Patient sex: F
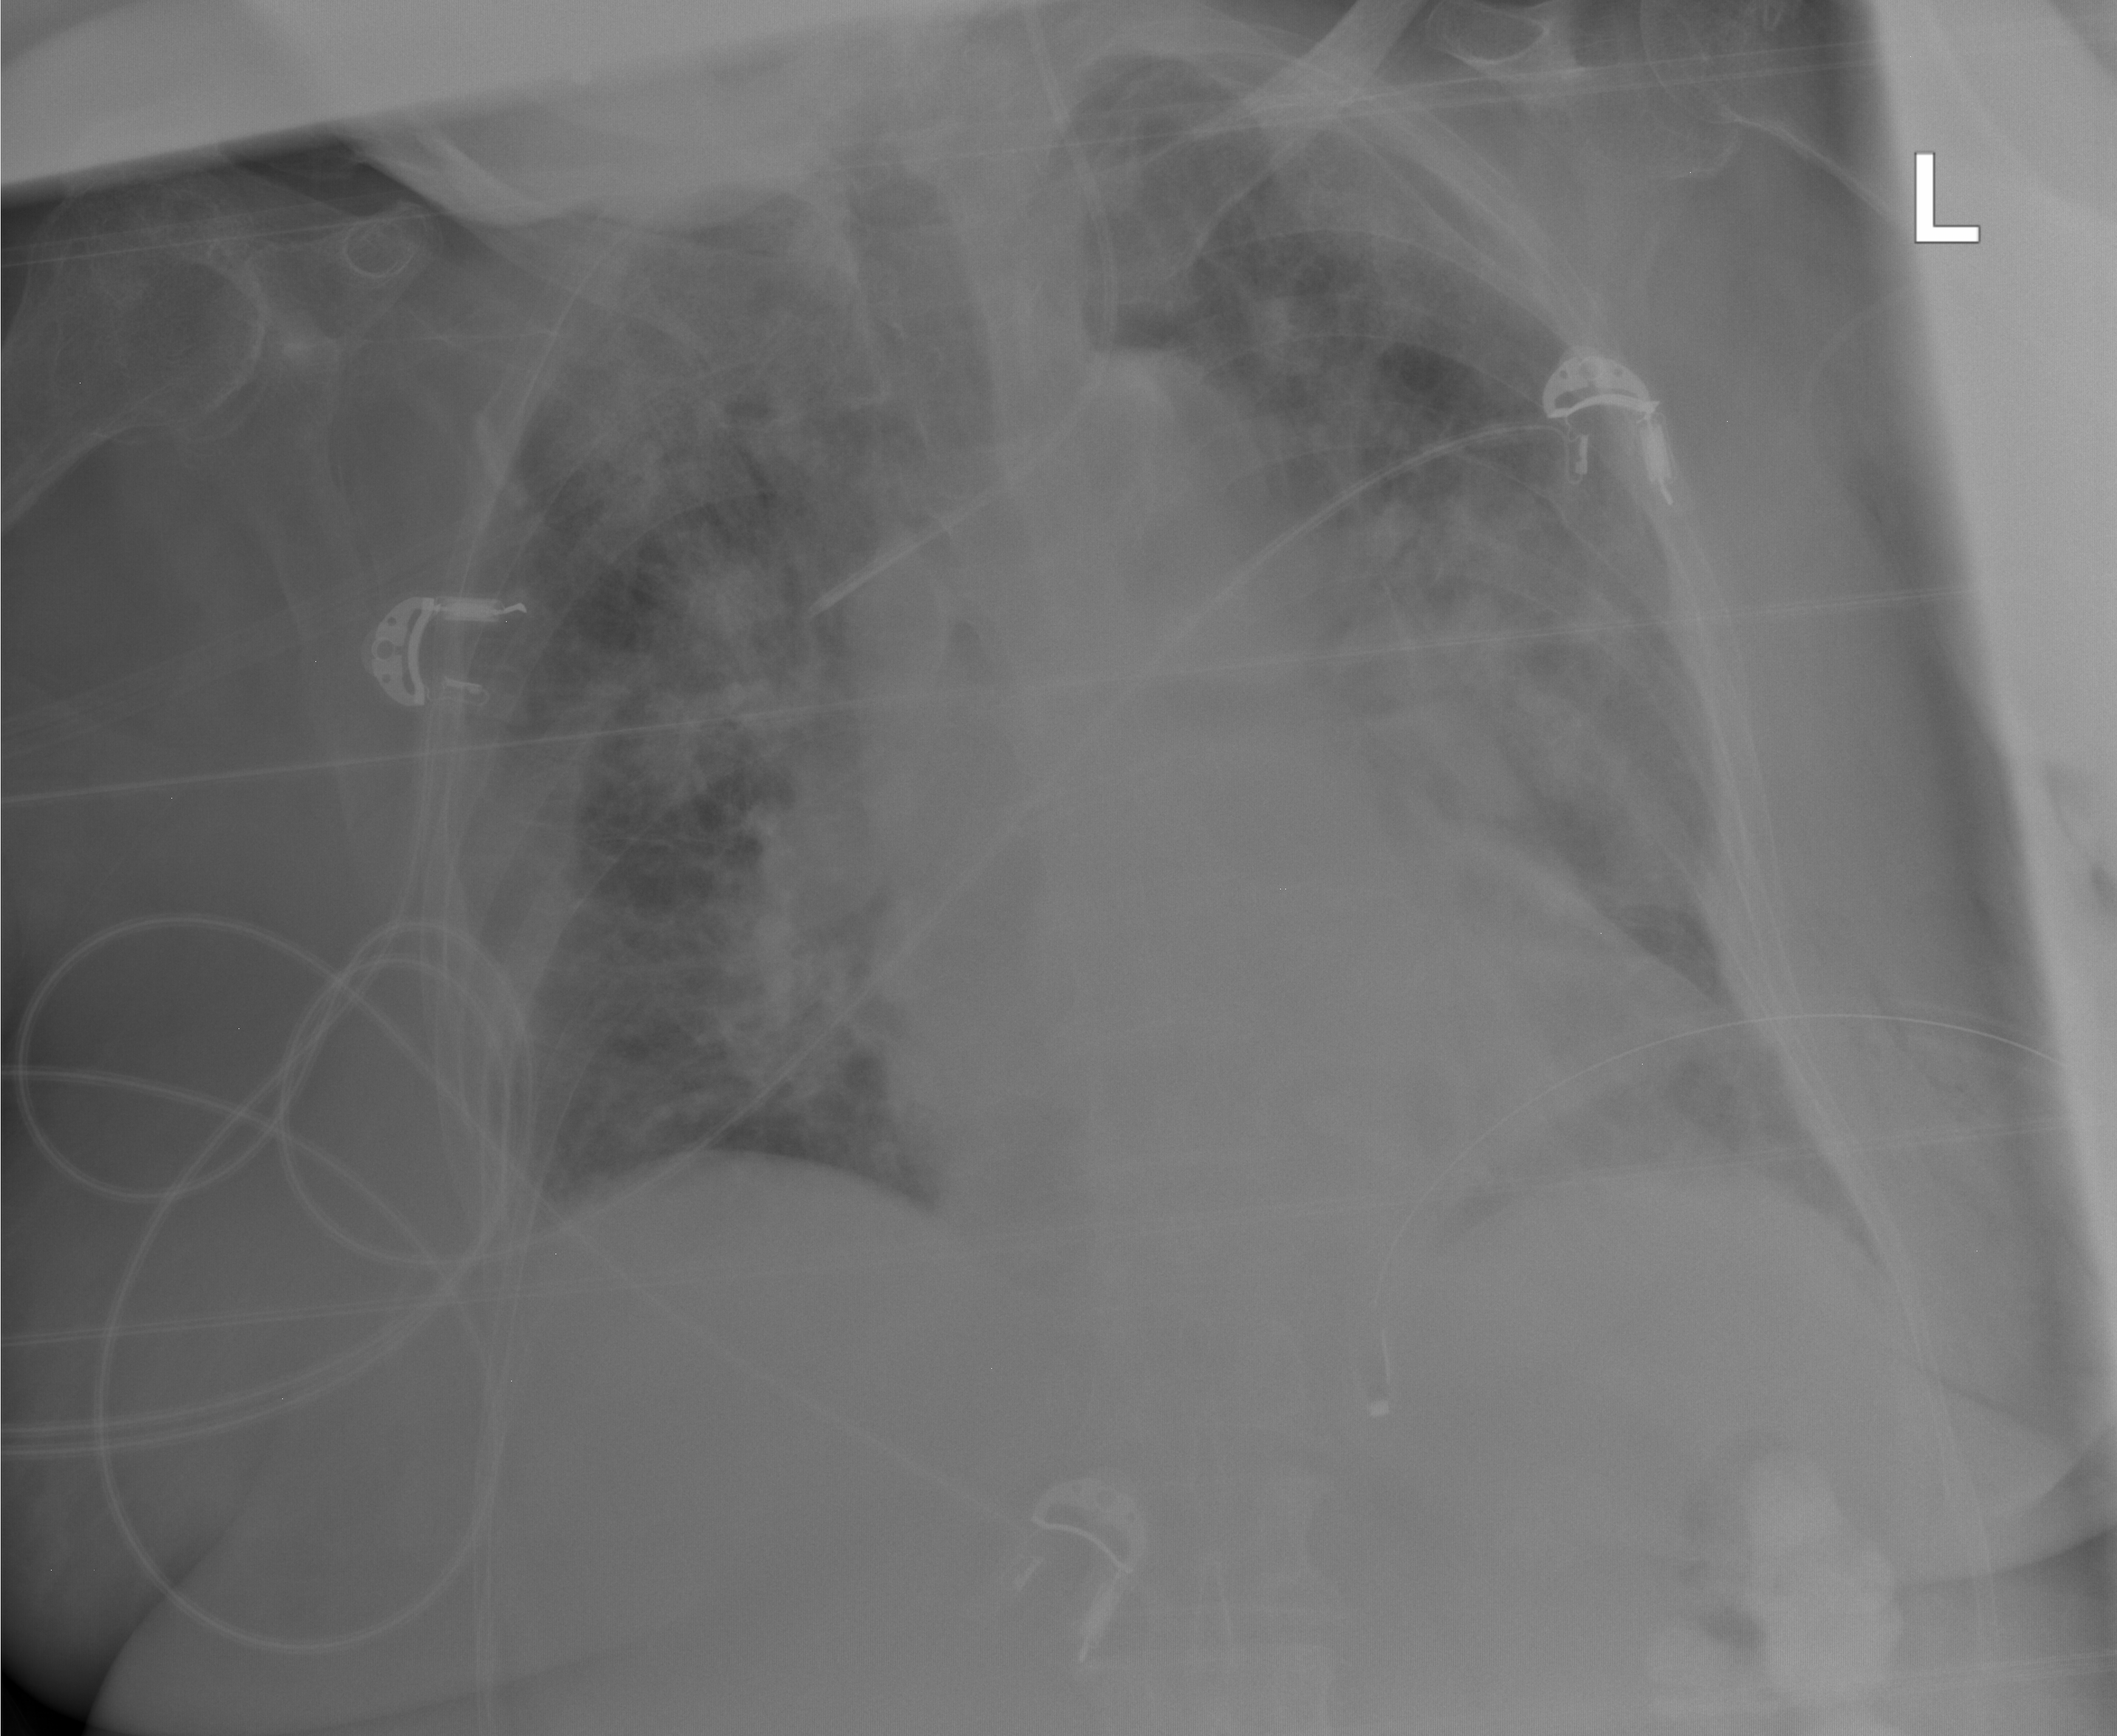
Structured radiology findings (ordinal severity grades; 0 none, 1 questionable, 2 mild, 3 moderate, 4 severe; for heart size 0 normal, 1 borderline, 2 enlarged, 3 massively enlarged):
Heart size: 0
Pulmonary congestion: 3
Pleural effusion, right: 0
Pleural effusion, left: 1
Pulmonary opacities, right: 2
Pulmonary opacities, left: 1
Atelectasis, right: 2
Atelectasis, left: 2